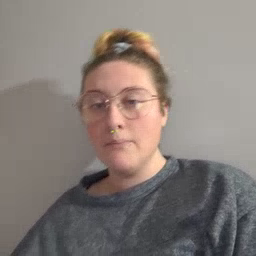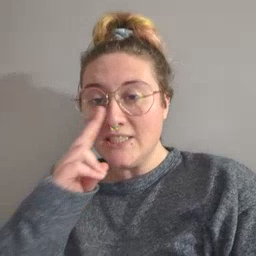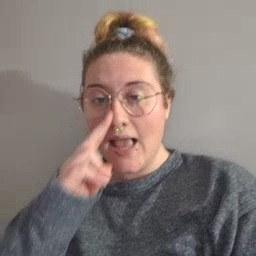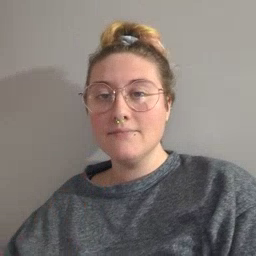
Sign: pretend